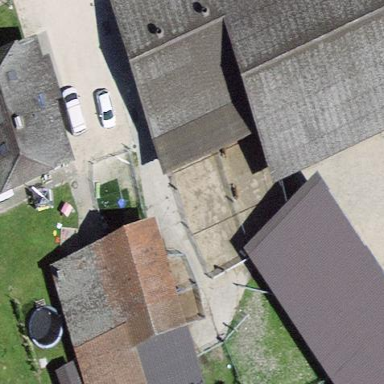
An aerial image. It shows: Garage.